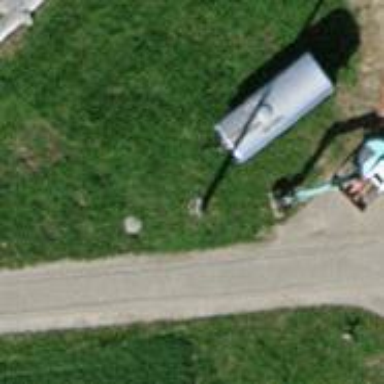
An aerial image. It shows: Concrete power pole.